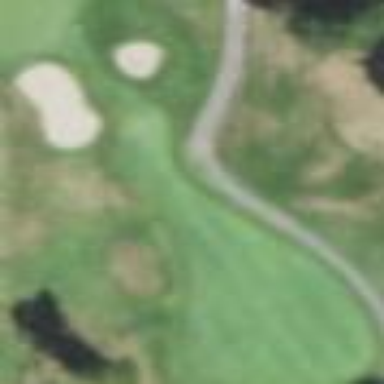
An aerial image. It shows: Scenic golf fairway.